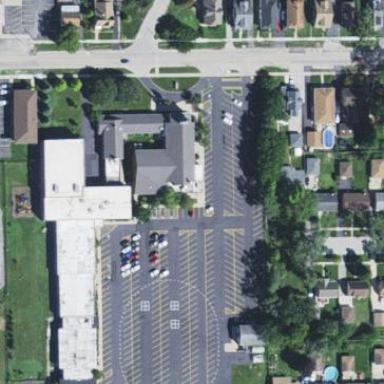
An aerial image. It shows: School.